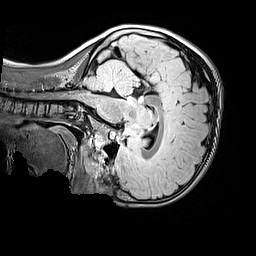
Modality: FLAIR
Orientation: sagittal
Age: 11
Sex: male
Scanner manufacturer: siemens
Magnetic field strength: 3 T
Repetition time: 5 s
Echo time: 0.388 s